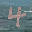
Label: 4